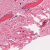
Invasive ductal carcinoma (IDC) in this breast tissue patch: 0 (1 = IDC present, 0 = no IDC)